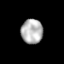
Tissue: skin
Cell type: Epithelial cells
Senescence score: 0.2877
Nuclear area (px): 522
Mean DAPI intensity: 180.755